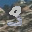
Label: 3